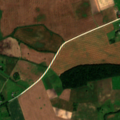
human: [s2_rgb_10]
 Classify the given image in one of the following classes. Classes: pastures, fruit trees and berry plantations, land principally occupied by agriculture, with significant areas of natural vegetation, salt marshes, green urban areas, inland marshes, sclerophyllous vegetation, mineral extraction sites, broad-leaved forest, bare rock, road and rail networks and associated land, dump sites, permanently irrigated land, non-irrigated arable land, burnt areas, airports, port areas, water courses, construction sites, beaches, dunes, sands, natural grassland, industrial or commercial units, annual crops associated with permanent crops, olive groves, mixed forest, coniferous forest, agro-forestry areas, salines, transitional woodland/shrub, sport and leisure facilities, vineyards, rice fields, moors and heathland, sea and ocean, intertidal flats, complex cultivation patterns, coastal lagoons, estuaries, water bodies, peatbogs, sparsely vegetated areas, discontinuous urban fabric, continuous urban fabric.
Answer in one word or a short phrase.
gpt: non-irrigated arable land, complex cultivation patterns